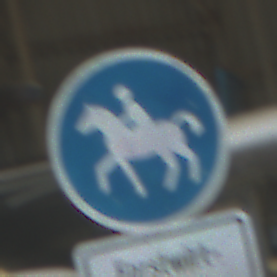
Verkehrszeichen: Reitweg
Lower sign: BesondereFahrzeugeUndTransportgueter7
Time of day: Midday
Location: Indoor (Urban)
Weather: NotSpecified
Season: NotSpecified
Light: Natural